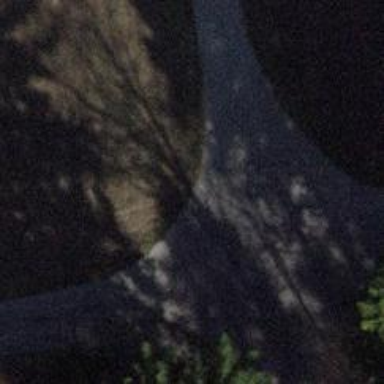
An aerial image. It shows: Asphalt track with grade 1 tracktype.